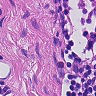
Metastatic tissue present: no